Question: In PHP, I'm generating a calendar with code from <URL>. I've connected it with Basecamp and am successfully calculating the hours worked each day and sum them for the week and month. To properly calculate overtime, I need the hours from the whole week, even when it spans the end/beginning of a month.

After several hours of trying, I haven't been able to calculate the dates of the days marked with '?' in the above image.
I can't escape the feeling that I'm missing something obvious here, but haven't been able to figure it out. Any help much appreciated, thank you.
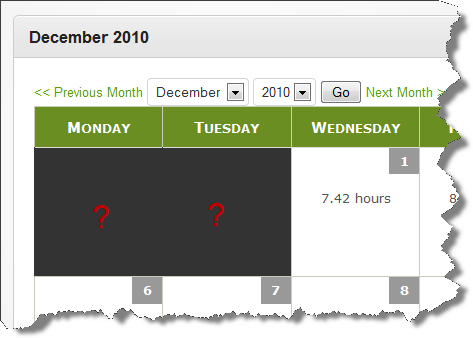
Answer: You can use 'mktime()' and set a day argument which is less than '1': '0' for the last day, '-1' for the day before the last day, etc.
That gives you a UNIX timestamp you can use to find out the weekday and then - until you've reached Sunday/Monday (whatever week start you use) - subtract -86400 or call 'mktime()' again with the day reduced by 1.
'''
mktime(0, 0, 0, 12, -1, 2010); # timestamp of Nov 29th 00:00:00 2010
'''